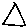
Label: triangle